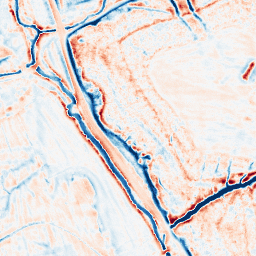
Category: edge_preserving
Decomposition family: bilateral
Decomposition parameters: d: 15
sigma_color: 75
sigma_space: 75
Upsampling method: sinc_hamming
Upsampling parameters: scale: 4
kernel_size: 16
Upsampling scale: 4